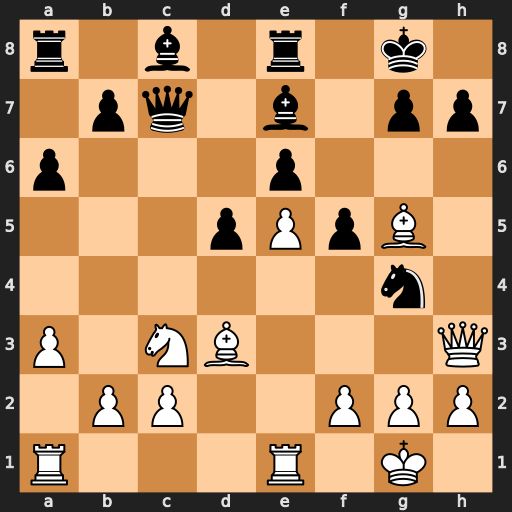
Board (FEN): r1b1r1k1/1pq1b1pp/p3p3/3pPpB1/6n1/P1NB3Q/1PP2PPP/R3R1K1
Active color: w
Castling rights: -
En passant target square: f6
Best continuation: exf6 Qxh2+ Qxh2